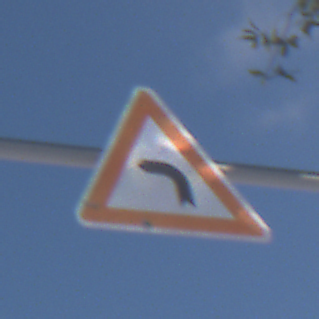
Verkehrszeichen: KurveLinks
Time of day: MorningAfternoon
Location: Outdoor (Nature)
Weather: PartlyCloudy
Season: Winter
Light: Natural